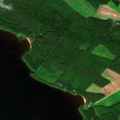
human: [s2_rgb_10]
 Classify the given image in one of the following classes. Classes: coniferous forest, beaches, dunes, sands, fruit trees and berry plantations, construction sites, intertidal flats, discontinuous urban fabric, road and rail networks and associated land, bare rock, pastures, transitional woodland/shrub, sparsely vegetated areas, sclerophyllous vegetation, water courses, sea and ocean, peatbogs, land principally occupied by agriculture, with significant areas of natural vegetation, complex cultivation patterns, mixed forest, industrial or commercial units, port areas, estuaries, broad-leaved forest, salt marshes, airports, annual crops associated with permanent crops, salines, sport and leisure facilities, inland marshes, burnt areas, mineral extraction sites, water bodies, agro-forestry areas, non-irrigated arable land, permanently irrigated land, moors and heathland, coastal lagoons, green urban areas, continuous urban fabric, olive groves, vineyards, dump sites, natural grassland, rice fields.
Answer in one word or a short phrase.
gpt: land principally occupied by agriculture, with significant areas of natural vegetation, coniferous forest, mixed forest, water bodies